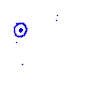
Particle: kaon